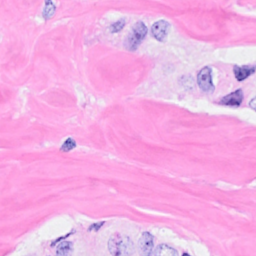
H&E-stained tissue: Breast